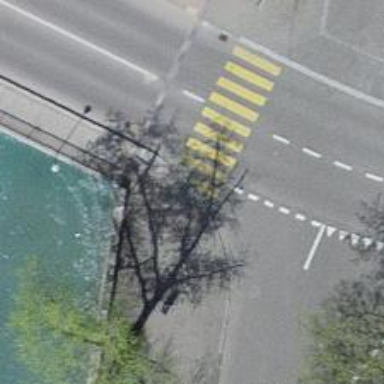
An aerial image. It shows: Kerb barrier.